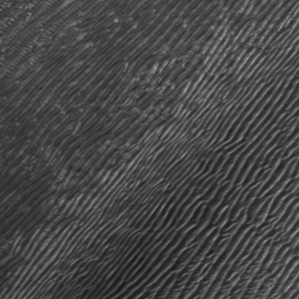
Label: frost